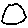
Label: circle